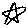
Label: star